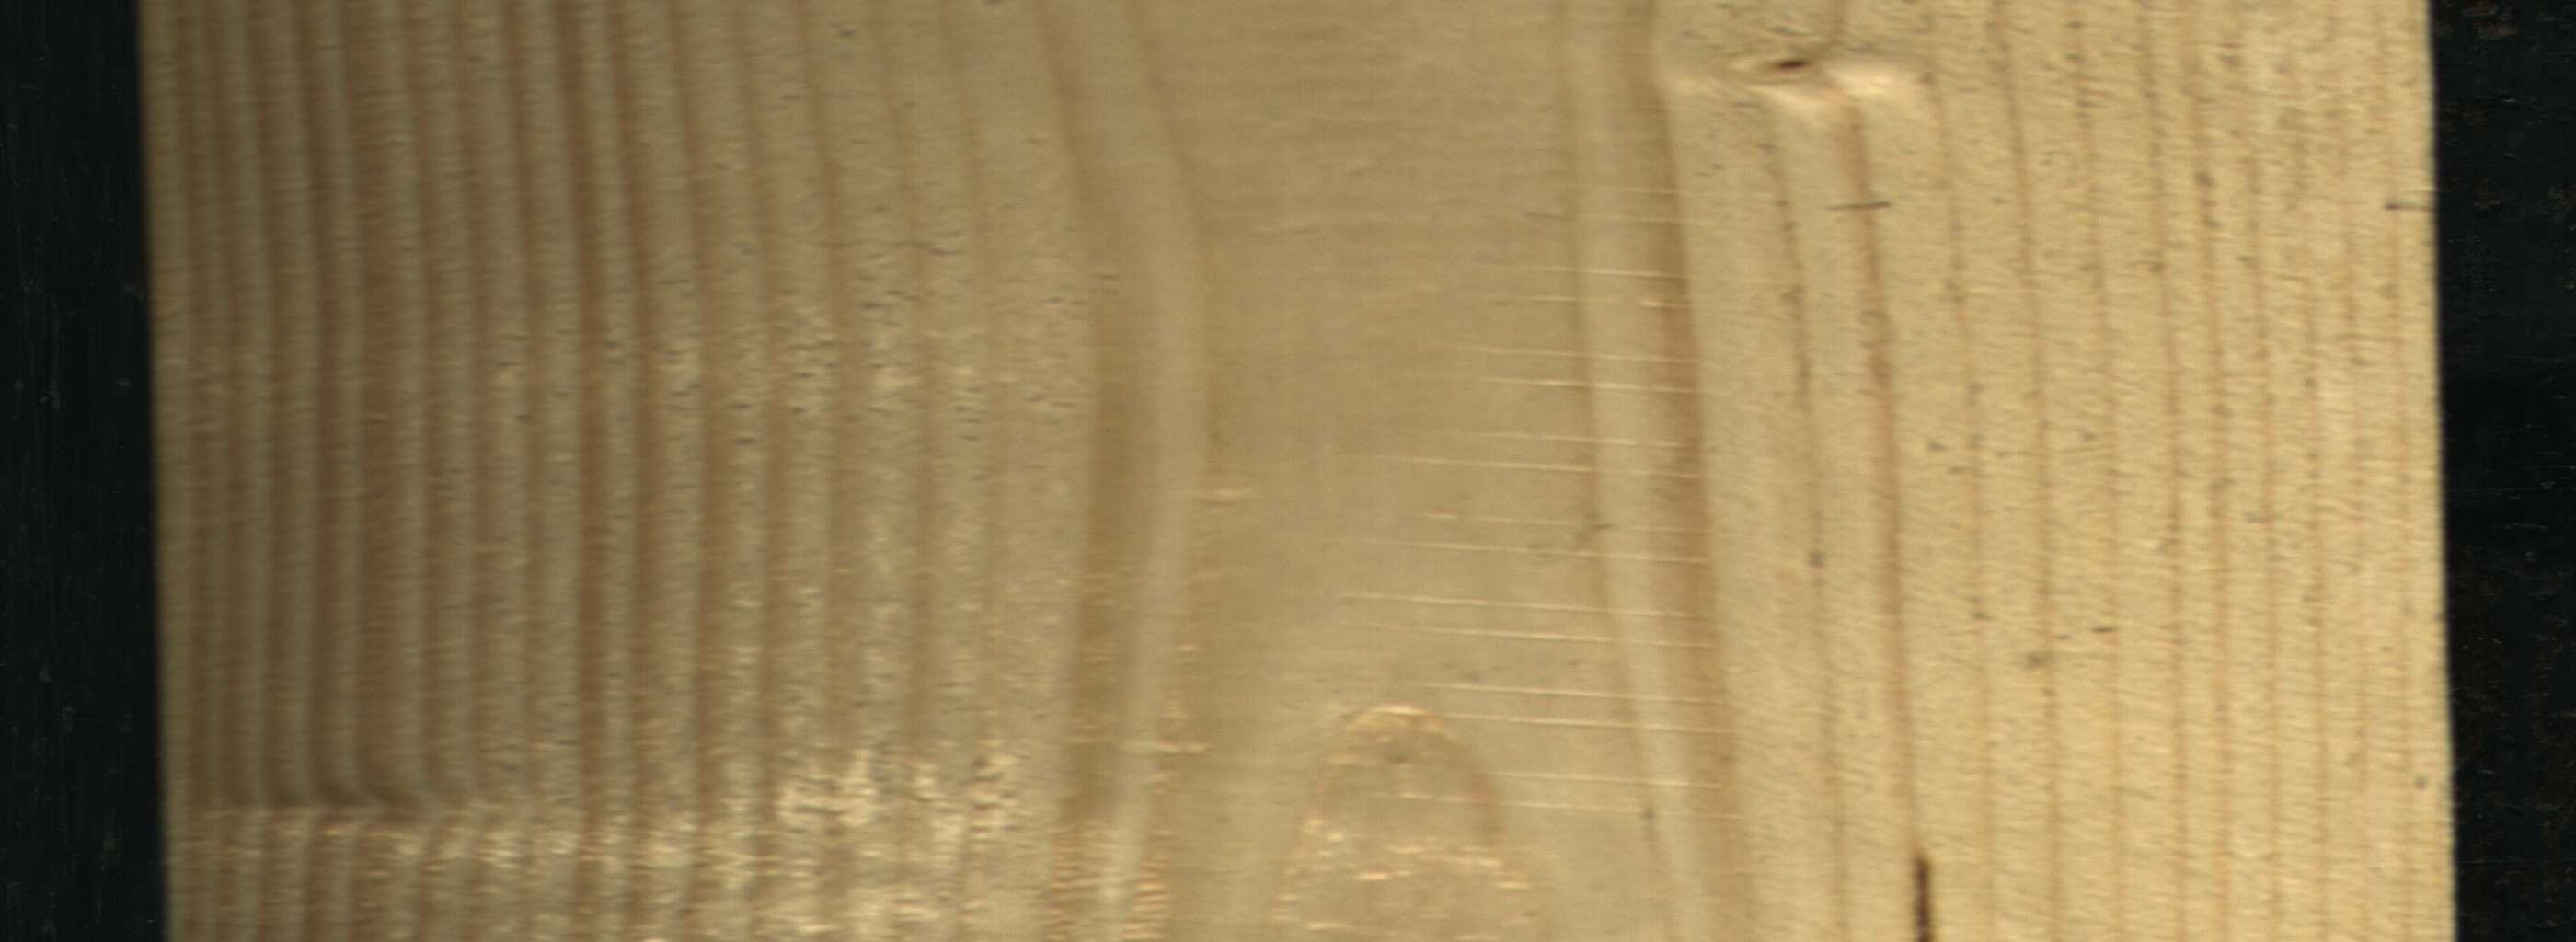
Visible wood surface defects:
resin
Live_Knot